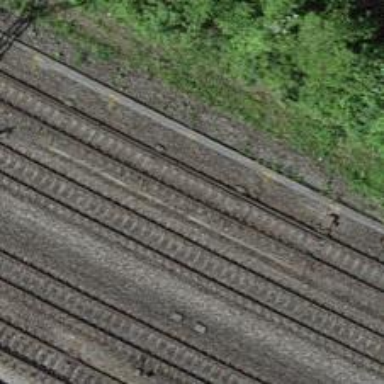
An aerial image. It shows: Railway switch.